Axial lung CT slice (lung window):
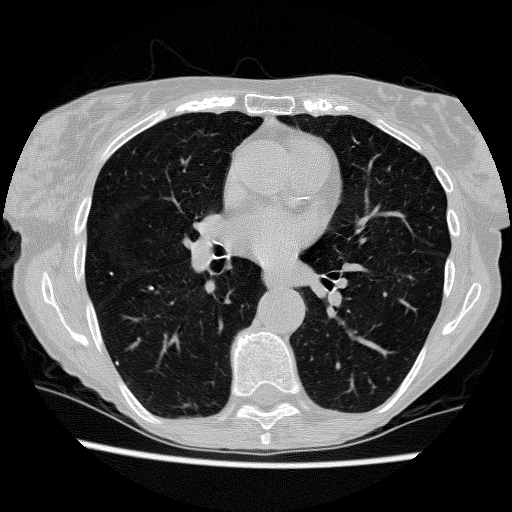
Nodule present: yes
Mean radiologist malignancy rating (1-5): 1